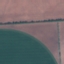
Land use / land cover class: AnnualCrop